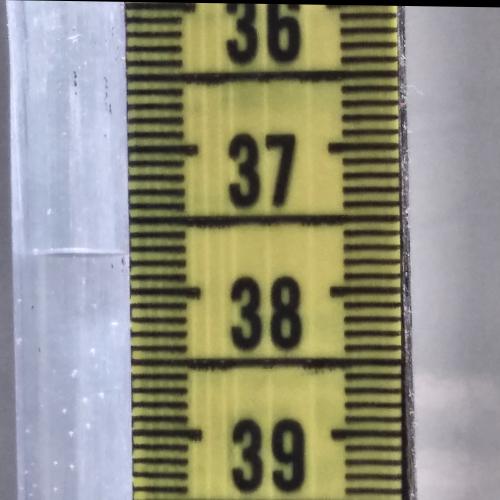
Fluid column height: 37.7 cm